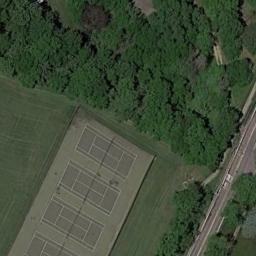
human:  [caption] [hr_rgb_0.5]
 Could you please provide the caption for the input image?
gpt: The tennis courts are surrounded by grass .

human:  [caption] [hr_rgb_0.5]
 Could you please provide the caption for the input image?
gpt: There are two tennis courts on the rectangular playground .

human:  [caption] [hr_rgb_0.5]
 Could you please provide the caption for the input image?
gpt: The tennis court is on the grass next to some trees .

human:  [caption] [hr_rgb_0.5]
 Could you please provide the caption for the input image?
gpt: Beside the neatly arranged tennis court on the lawn is the woods .

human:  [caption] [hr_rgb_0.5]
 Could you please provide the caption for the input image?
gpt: The tennis courts are on a green meadow beside many green trees .